Field crop: tomato
Growth stage: 2
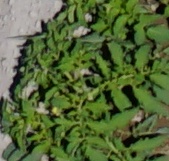
Species: tomato